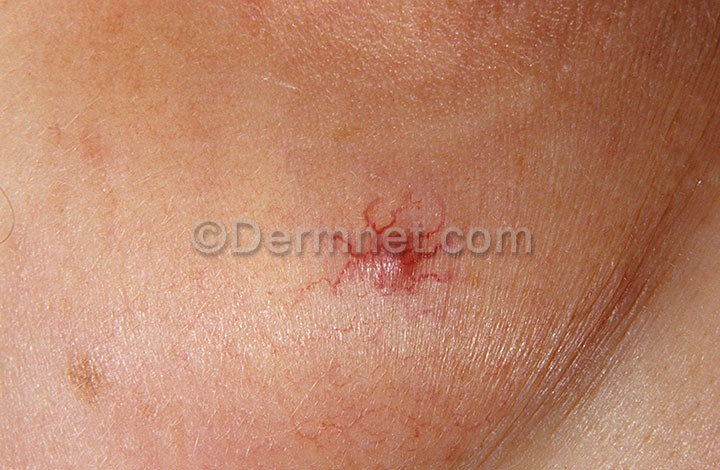
Disease: Vascular Tumors